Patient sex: F
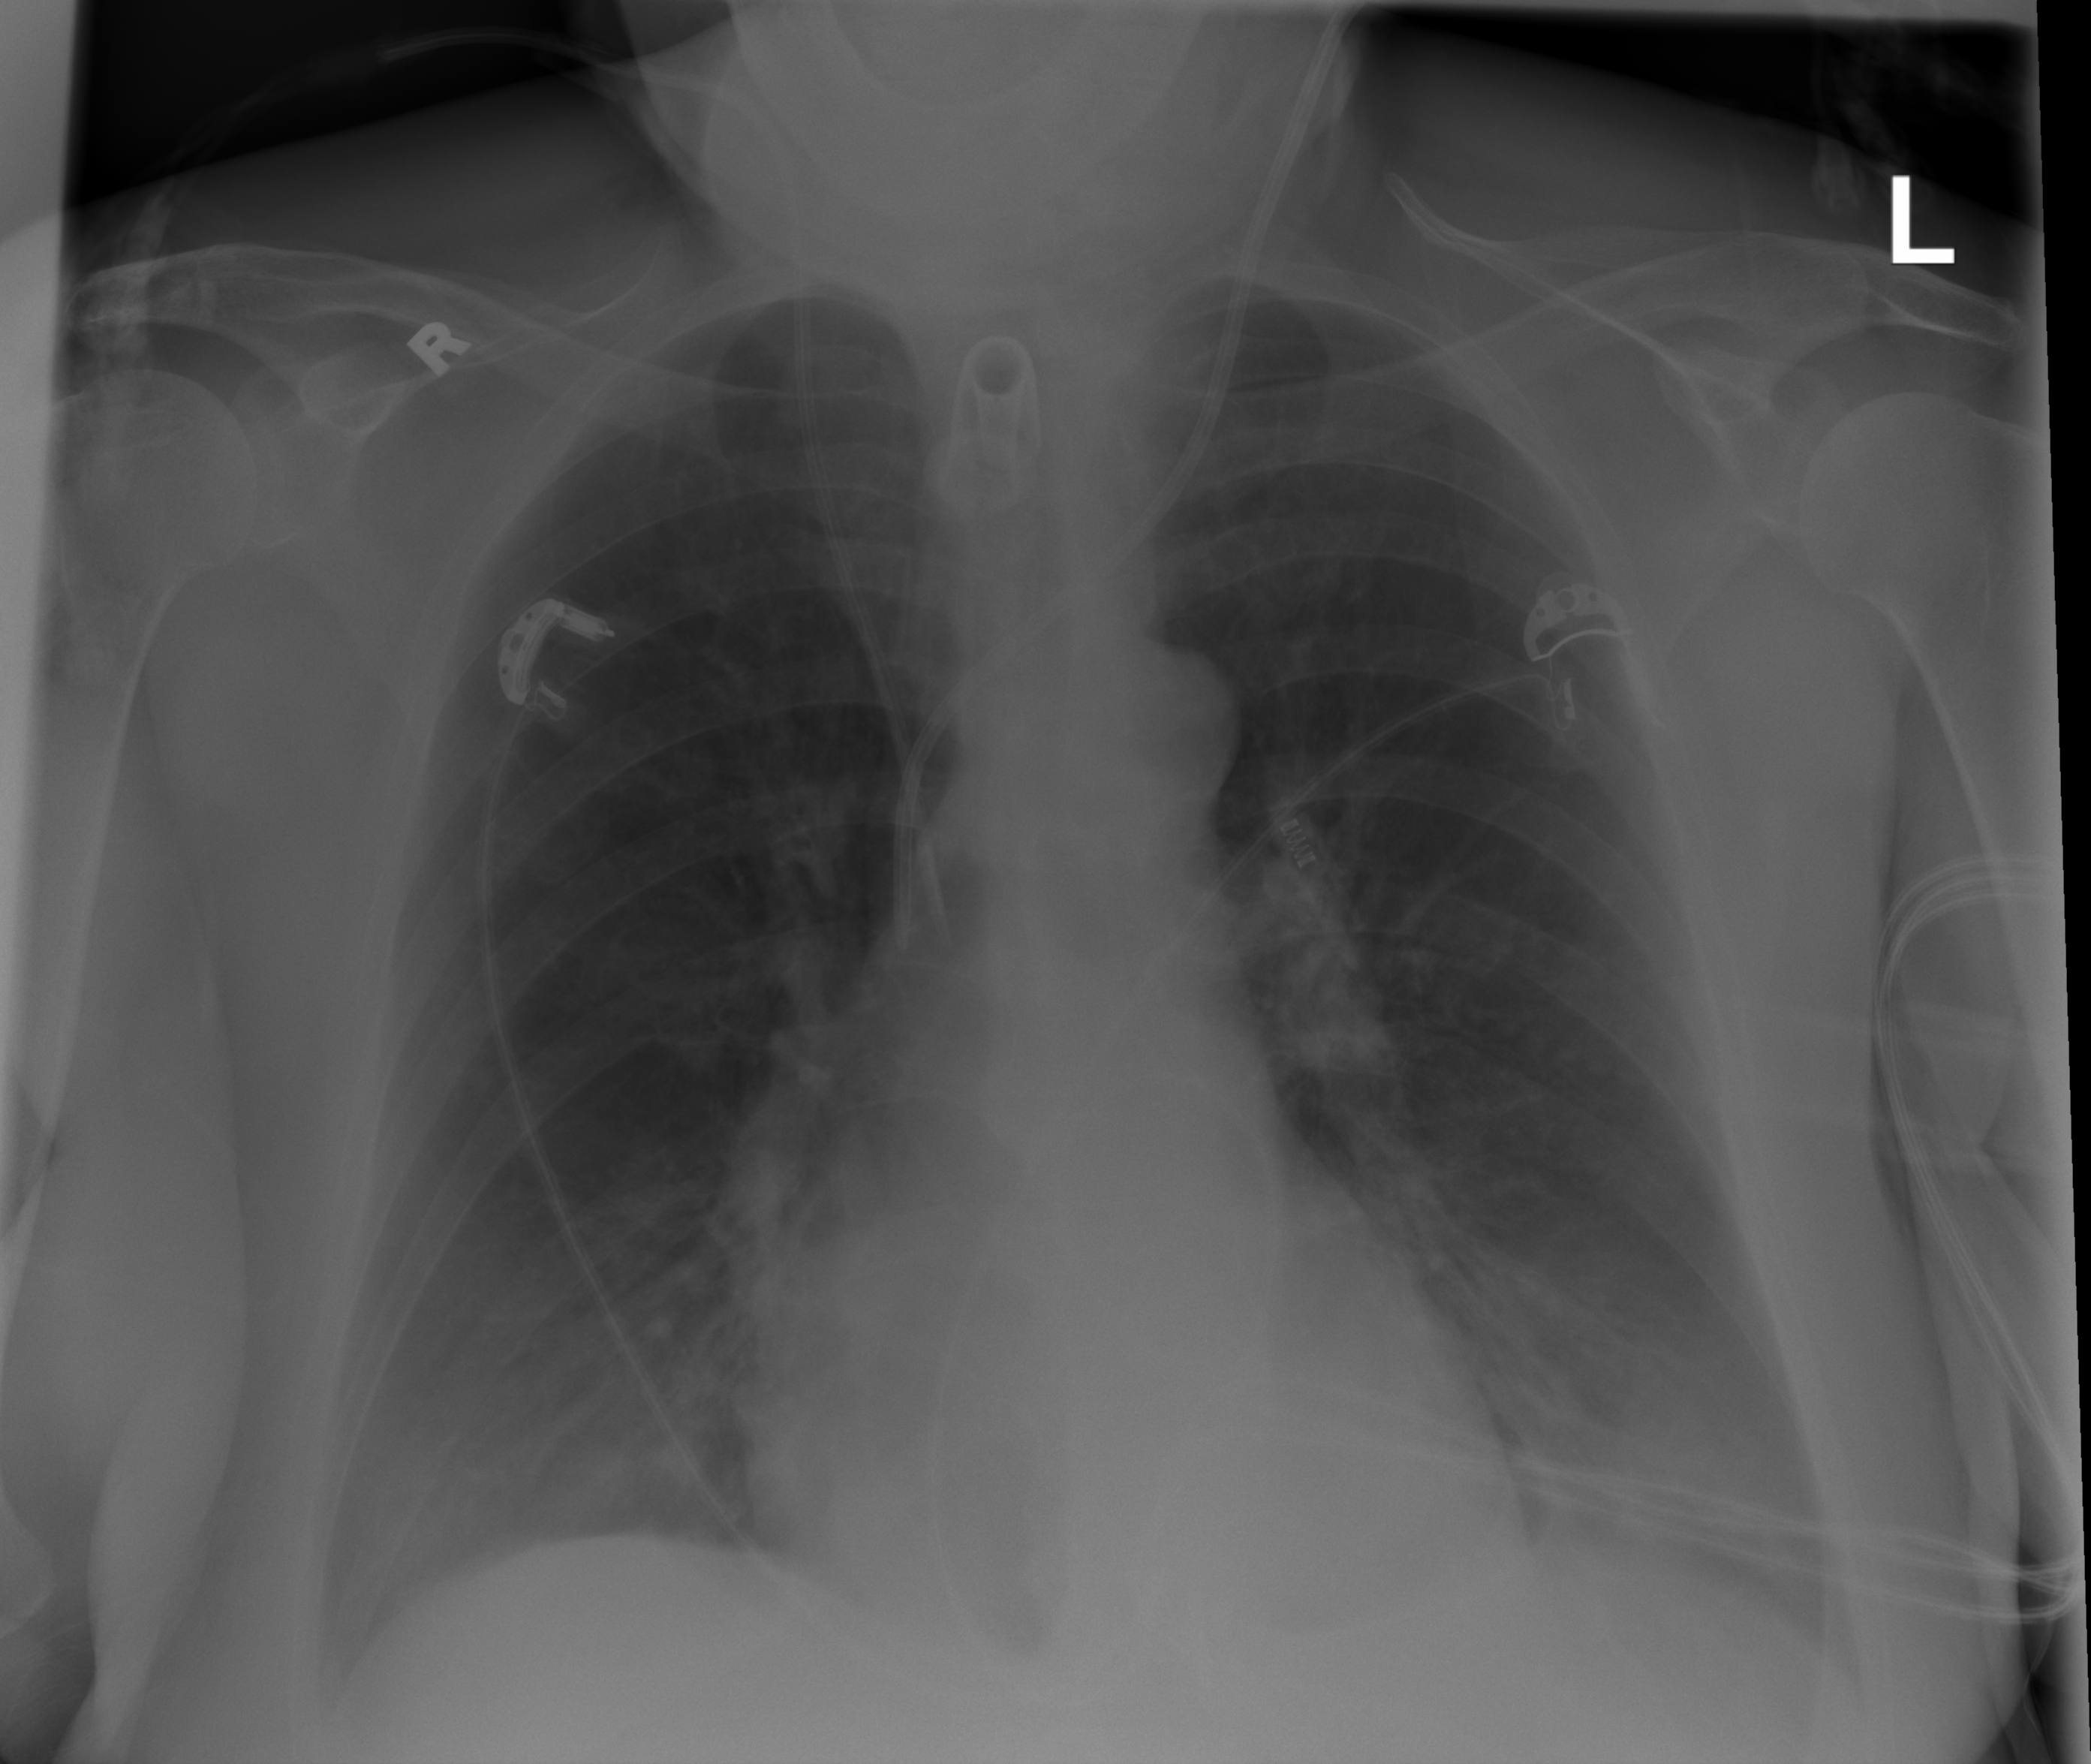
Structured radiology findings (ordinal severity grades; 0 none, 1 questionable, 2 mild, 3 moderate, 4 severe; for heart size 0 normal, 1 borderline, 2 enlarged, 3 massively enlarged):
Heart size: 0
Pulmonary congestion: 0
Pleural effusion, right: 0
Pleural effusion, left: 0
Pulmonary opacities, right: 0
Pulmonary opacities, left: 2
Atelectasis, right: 2
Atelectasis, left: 2